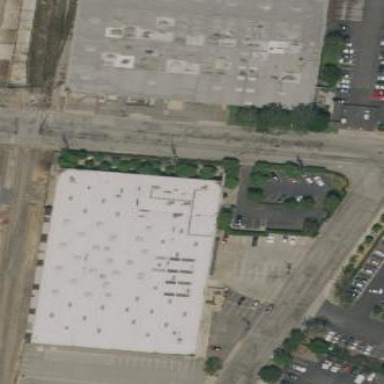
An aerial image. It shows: Warehouse.